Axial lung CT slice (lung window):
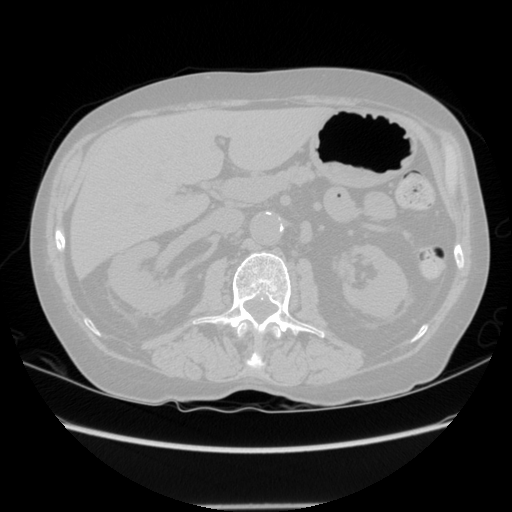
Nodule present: no